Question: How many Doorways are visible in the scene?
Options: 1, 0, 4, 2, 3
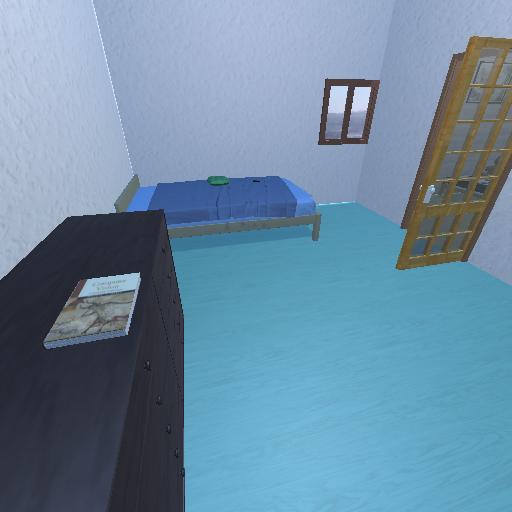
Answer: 1